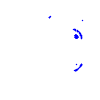
Particle: proton